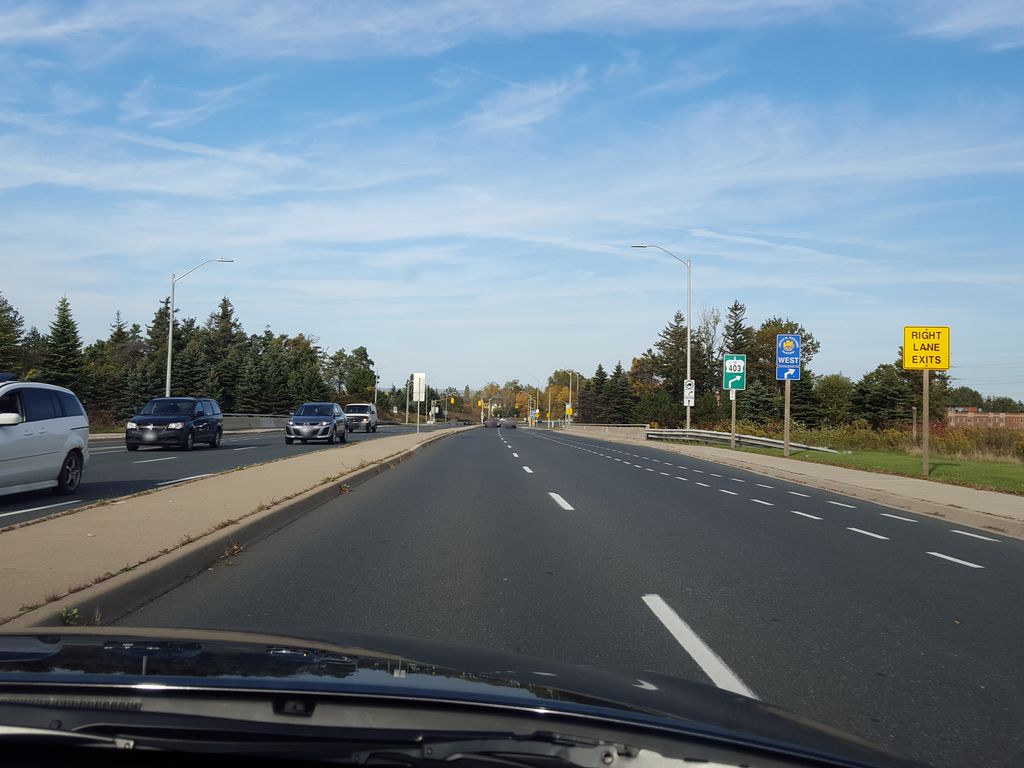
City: hamilton